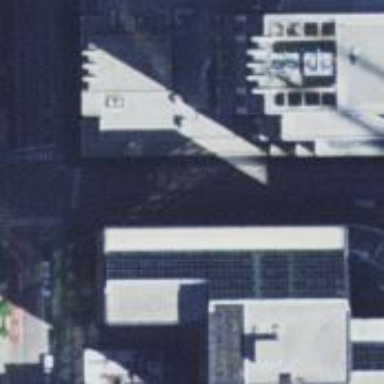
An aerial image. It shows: Part of building.